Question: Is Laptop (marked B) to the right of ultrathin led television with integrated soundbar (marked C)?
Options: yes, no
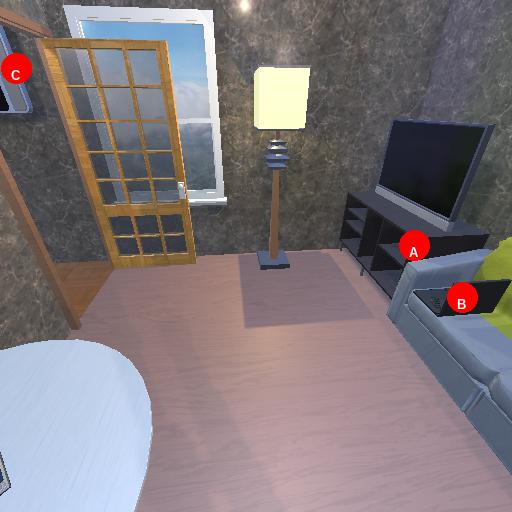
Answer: yes